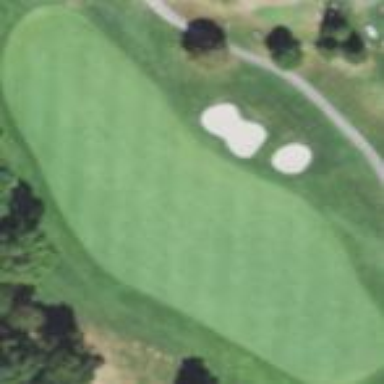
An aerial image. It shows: Golf fairway surrounded by grass.